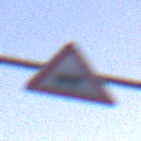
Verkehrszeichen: ViehtriebLinks
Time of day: SunriseSunset
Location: Outdoor (Urban)
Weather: Clear
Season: NotSpecified
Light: Natural